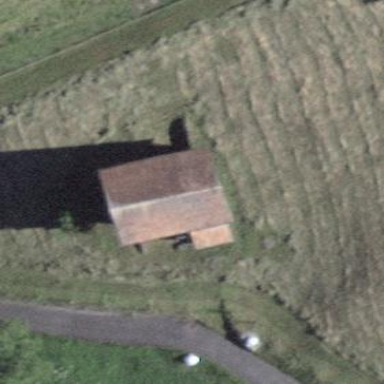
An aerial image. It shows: Barn.